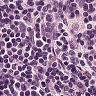
Metastatic tissue present: no